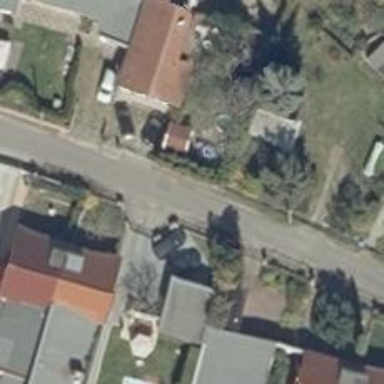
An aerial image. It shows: Residential road with asphalt surface.